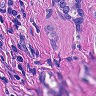
Metastatic tissue present: yes